Here is the wavelet time-frequency representation (scalogram) of a rolling-element bearing's vibration measurement. Based on the visible evidence, which condition applies: normal, inner_race, outer_race, ball?
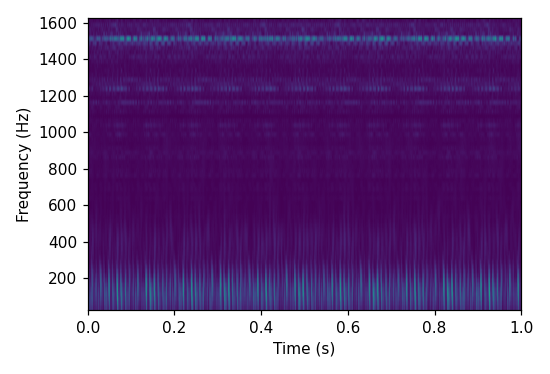
Answer: outer_race